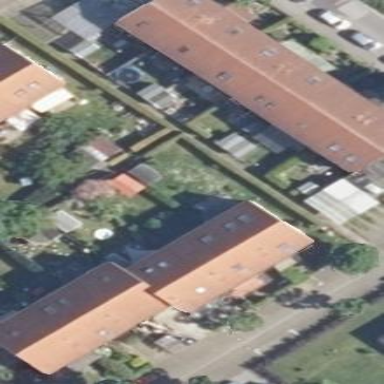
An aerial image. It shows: Terrace building.